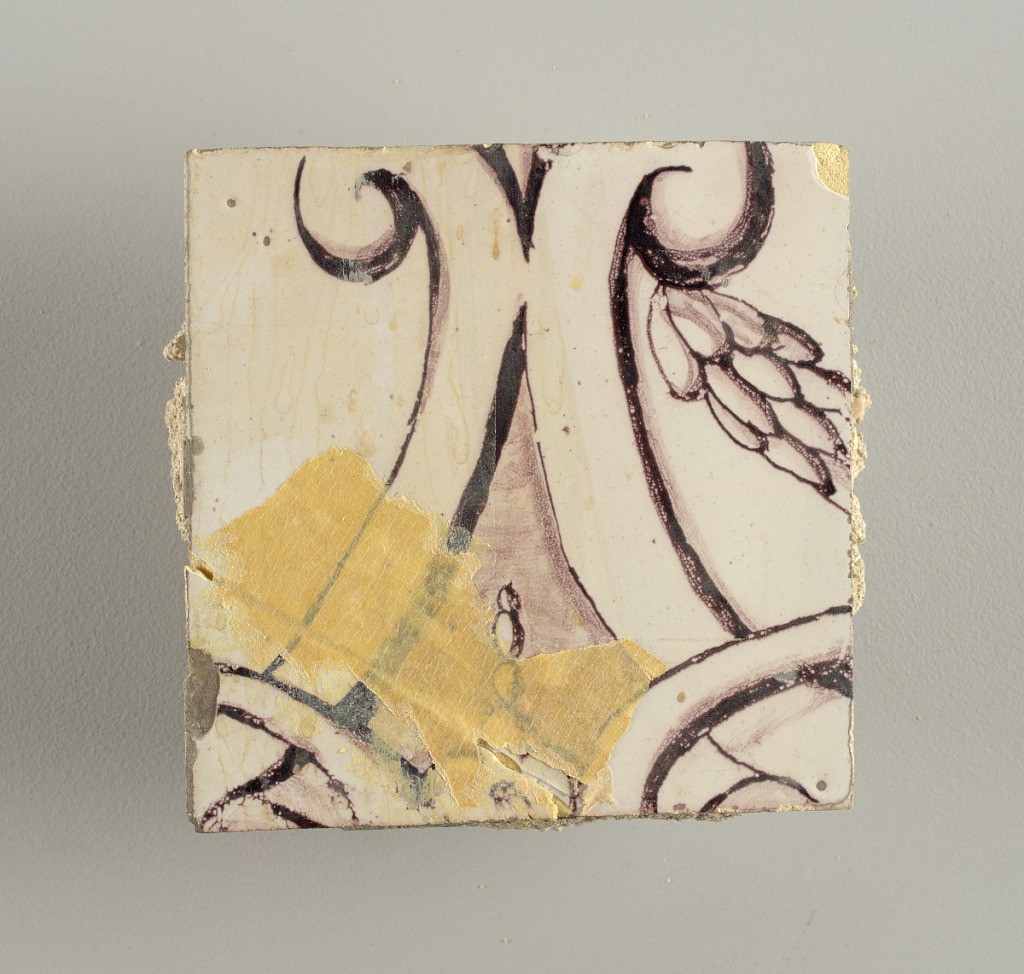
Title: Wall facing
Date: ca. 1725
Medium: tin-glazed earthenware, underglaze
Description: Running design for a frieze or a dado, composed of scrolls of foliage and strapwork, and four repeating motifs--a seated woman in a small upright oval medallion, a putto seated on a rocailled base, and strapwork in axial pattern.  The various panels, A to F, show various repeats of the same design, all being five tiles high and a varying number of tiles wide.